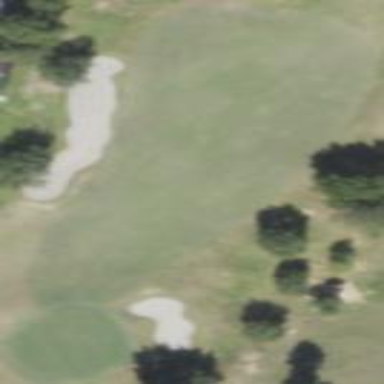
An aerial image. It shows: Grassy area designated as golf fairway.